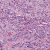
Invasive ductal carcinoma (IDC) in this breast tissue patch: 1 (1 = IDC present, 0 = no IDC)